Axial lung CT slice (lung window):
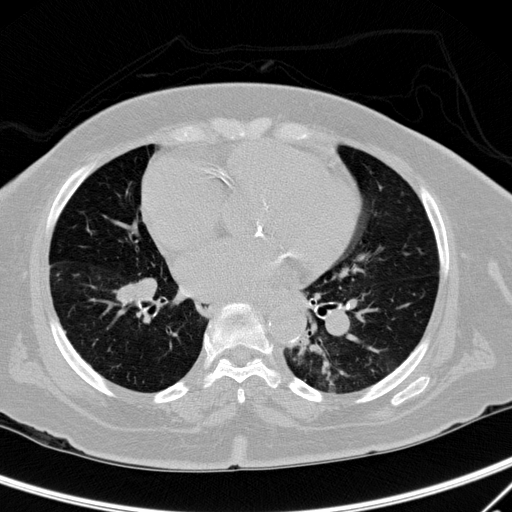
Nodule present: no